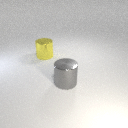
large gray metal cylinder in front of large yellow metal cylinder